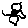
Label: flower